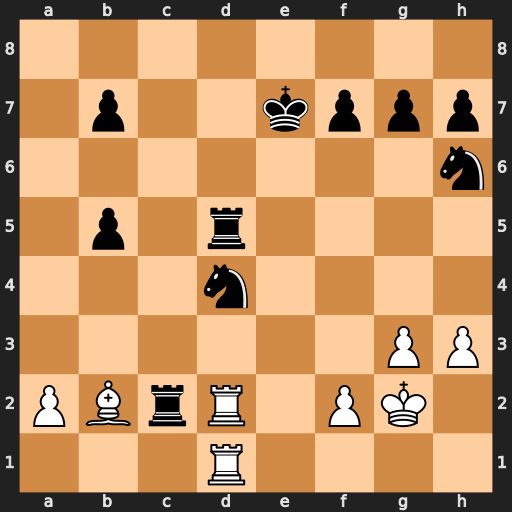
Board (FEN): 8/1p2kppp/7n/1p1r4/3n4/6PP/PBrR1PK1/3R4
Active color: w
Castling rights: -
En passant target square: -
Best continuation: Rxc2 Nxc2 Rxd5